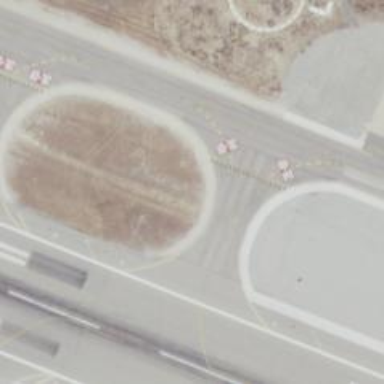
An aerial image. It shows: View of taxiway at the airport.